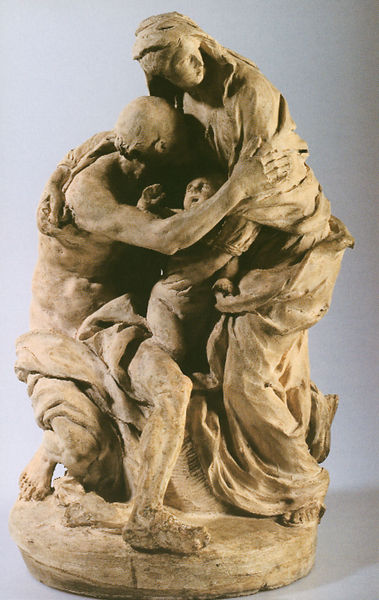
Titel: La charité romaine
Künstler: Claude-Francois Attiret
Institution: Musée des Beaux-Arts de Dijon (Inv. 1168), Dijon, France, EU
Schlagwörter: gruppe, mann, frau, holz, falten, sockel, stein, gewand, familie, kind, skulptur, statue, umarmung, angst, bildhauerei, plastik, dynamik, furcht, gips, drehung, schutz, 3 personen, mann+frau